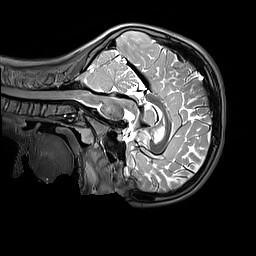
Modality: T2w
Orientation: sagittal
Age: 9
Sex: male
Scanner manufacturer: siemens
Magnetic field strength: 3 T
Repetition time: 3.2 s
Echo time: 0.408 s